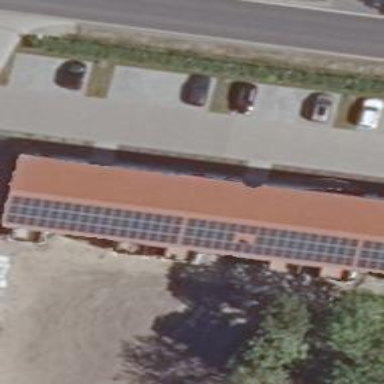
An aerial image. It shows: Gabled roof apartments building with small solar photovoltaic panel generator providing electricity.